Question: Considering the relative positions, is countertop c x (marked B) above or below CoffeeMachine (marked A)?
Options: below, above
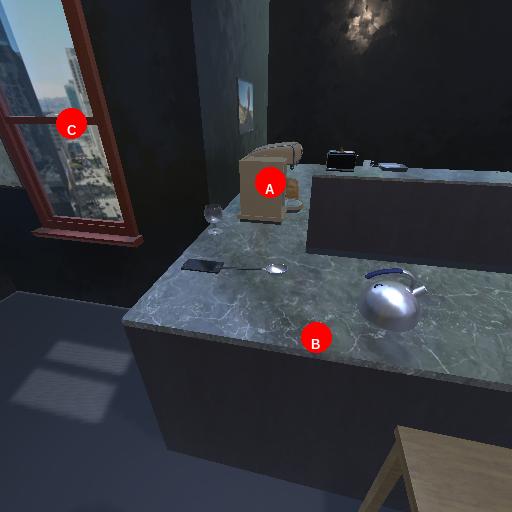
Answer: below